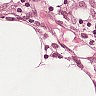
Metastatic tissue present: no